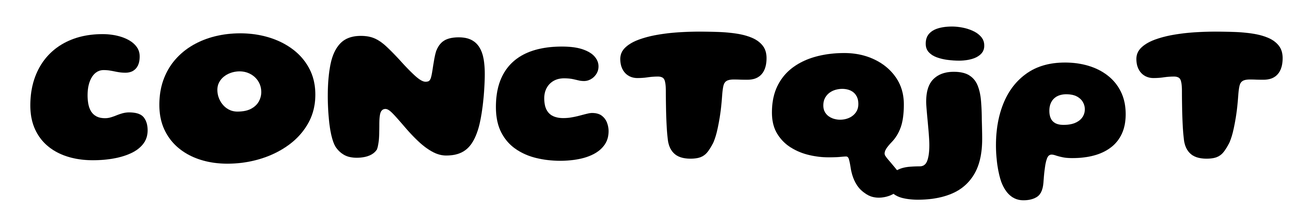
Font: Gluten_ExtraBold